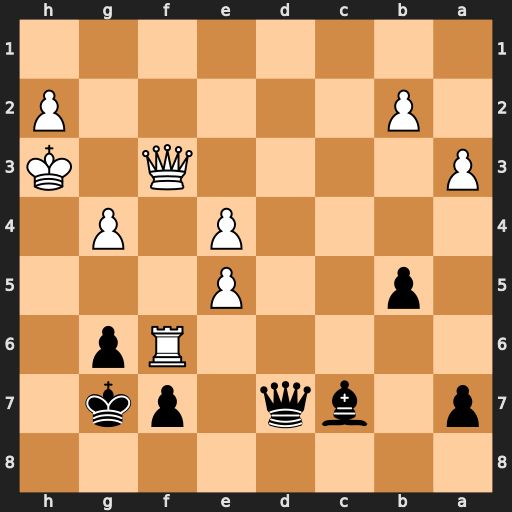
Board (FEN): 8/p1bq1pk1/5Rp1/1p2P3/4P1P1/P4Q1K/1P5P/8
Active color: b
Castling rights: -
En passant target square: -
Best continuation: Bxe5 Rf4 Qc7 Rf5 gxf5